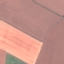
Label: AnnualCrop